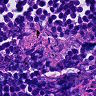
Metastatic tissue present: no